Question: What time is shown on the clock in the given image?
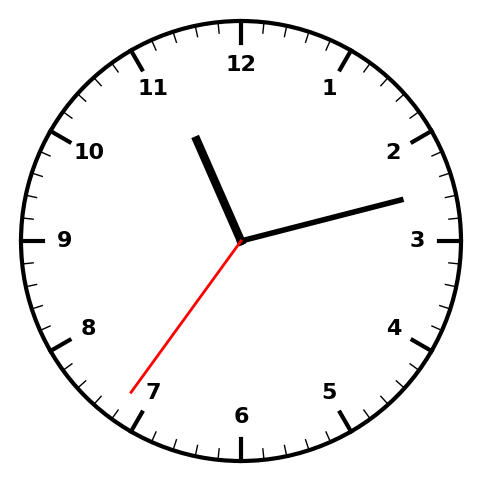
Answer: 11:12:36